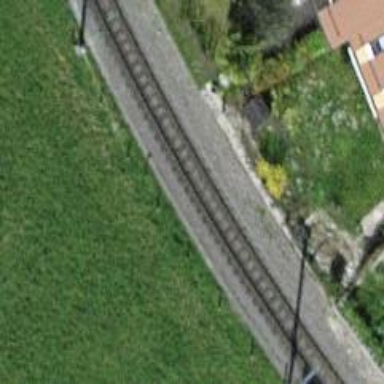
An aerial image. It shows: Narrow-gauge railway with single track. The railway is electrified with contact line.